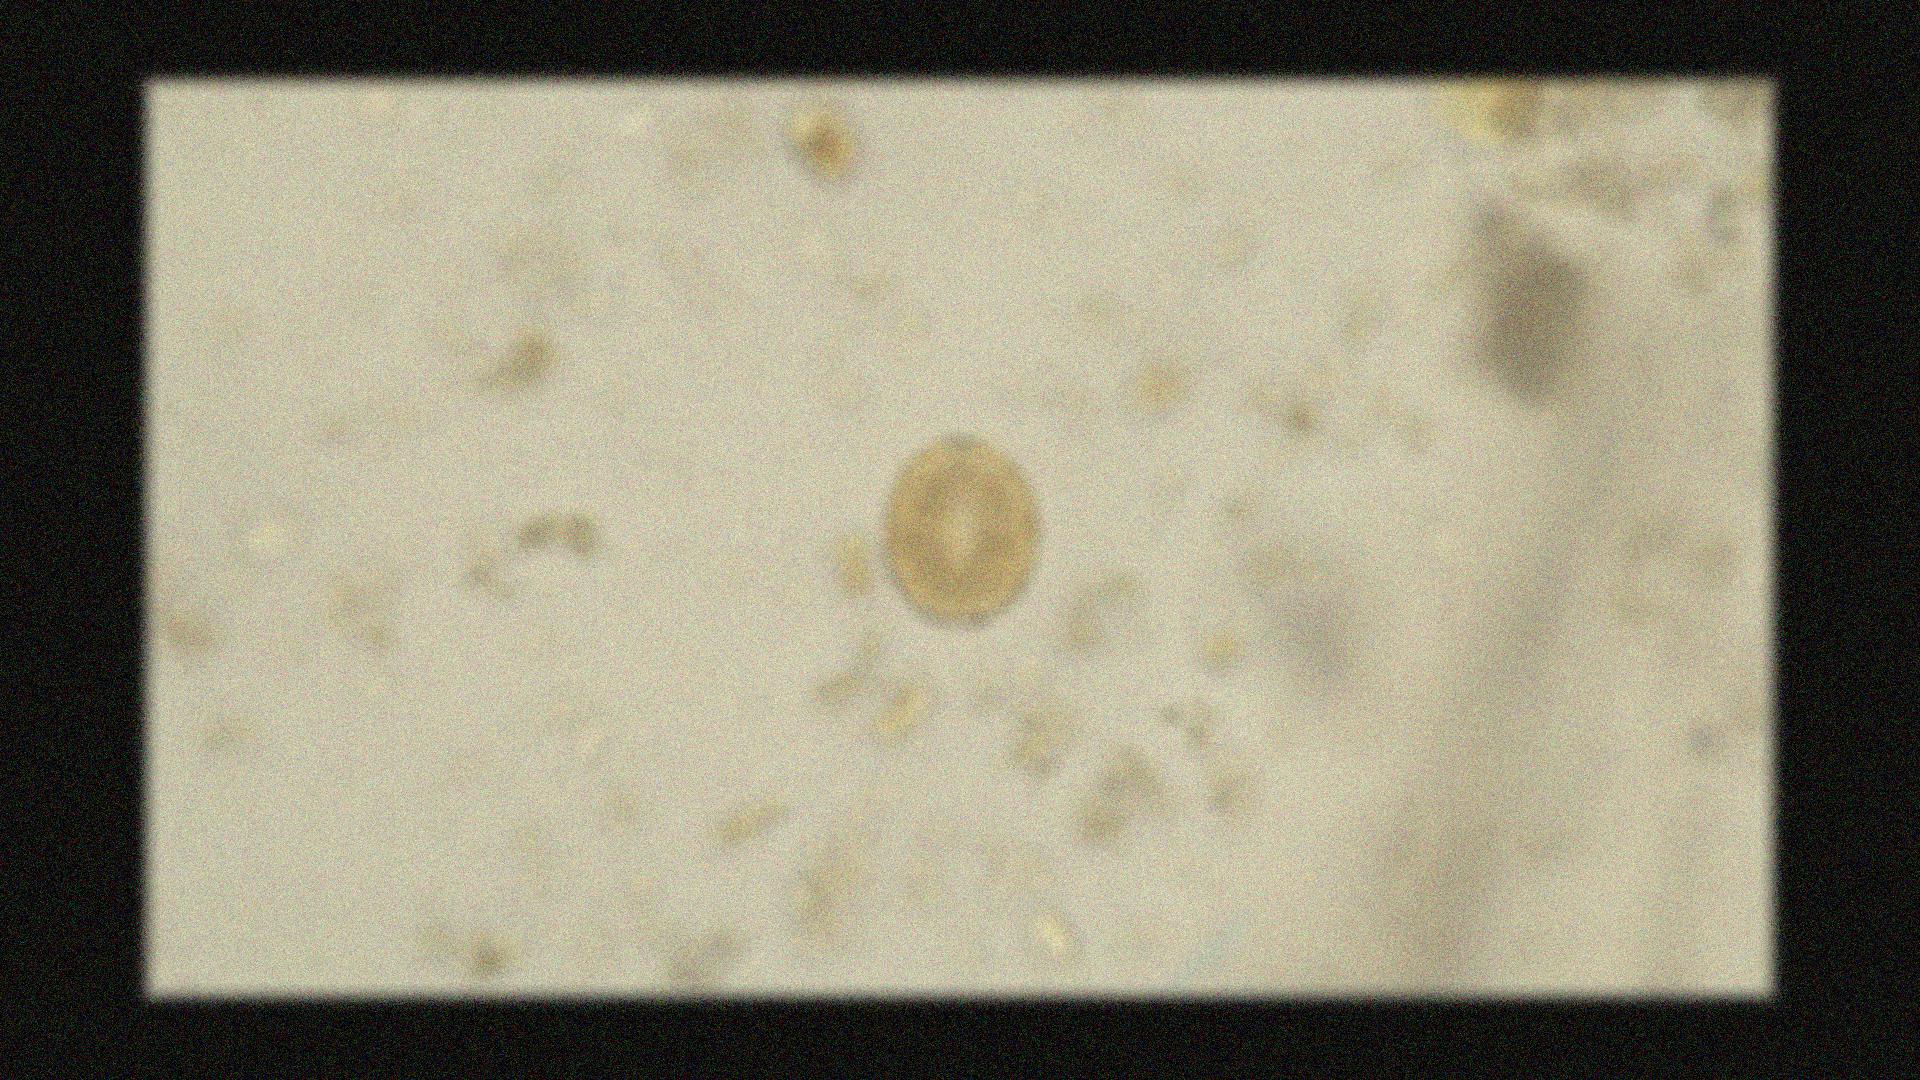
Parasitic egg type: Ascaris lumbricoides